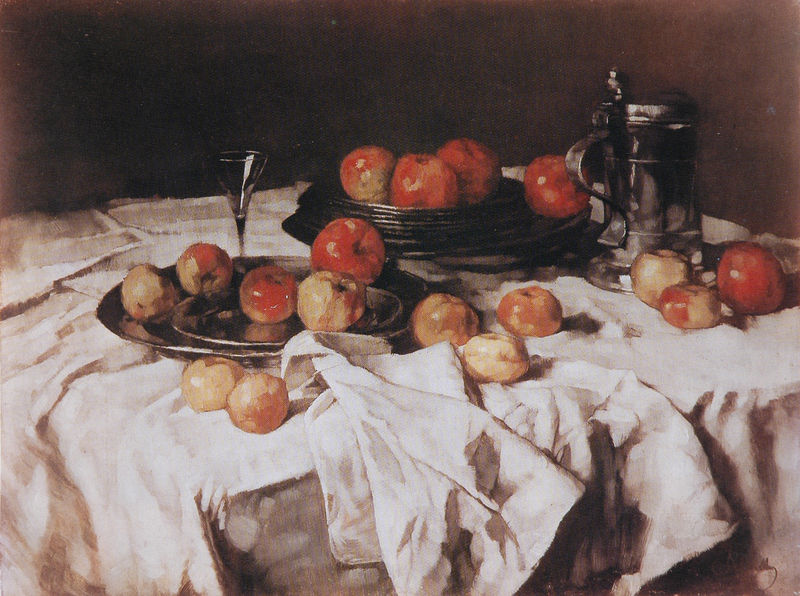
Titel: Apfelstillleben mit Weinglas und Zinnkrug
Künstler: Carl Schuch
Standort: München
Institution: Neue Pinakothek
Schlagwörter: dunkel, gemälde, schatten, weiß, cezanne, gelb, impressionismus, braun, frankreich, getränk, glas, grau, hell, hintergrund, holz, licht, orange, renoir, schwarz, tisch, zeichnung, zimmer, obst, rot, tuch, malerei, wand, falten, schale, schüssel, silber, tablett, teller, tod, tischdecke, tischtuch, öl, spiegelung, flach, pastos, kelch, reich, stoff, decke, rosa, rund, frucht, früchte, helldunkel, henkel, kanne, krug, schalen, stilleben, stillleben, apfel, äpfel, ecke, liegen, moderne, modern, klein, monochrom, französisch, material, essen, falte, glanz, glänzen, glänzend, metall, faltenwurf, platte, poliert, kante, stiel, griff, serviette, vanitas, belichtung, bierkrug, deckel, zinn, zinnkrug, zinnteller, groß, geschirr, bier, dunkler hintergrund, trüb, fleck, flöte, karaffe, eiss, sektglas, paul cezanne, natur morte, platten, humpen, trinkgefäss, postimpressionismus, immpressionismus, simpel, zerknittert, schuch, spiegelnd, verblasst, apfelstiel, einfall, hängt über tischkante, obststück, sektglass, tablette, tuchw, servietten, zinn#, silner